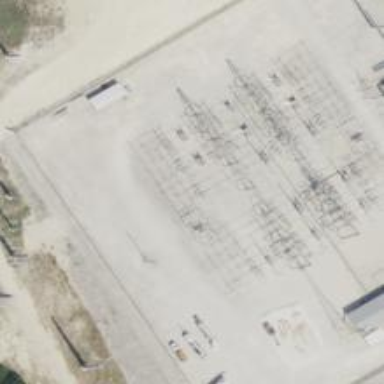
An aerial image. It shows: Switch for power supply.